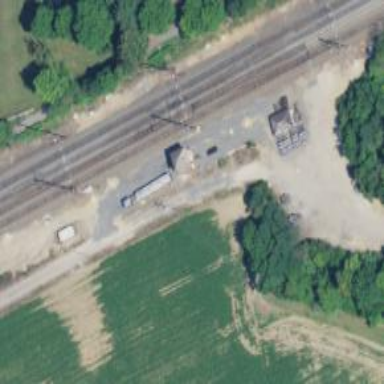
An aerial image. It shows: Railway junction.